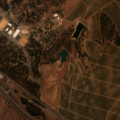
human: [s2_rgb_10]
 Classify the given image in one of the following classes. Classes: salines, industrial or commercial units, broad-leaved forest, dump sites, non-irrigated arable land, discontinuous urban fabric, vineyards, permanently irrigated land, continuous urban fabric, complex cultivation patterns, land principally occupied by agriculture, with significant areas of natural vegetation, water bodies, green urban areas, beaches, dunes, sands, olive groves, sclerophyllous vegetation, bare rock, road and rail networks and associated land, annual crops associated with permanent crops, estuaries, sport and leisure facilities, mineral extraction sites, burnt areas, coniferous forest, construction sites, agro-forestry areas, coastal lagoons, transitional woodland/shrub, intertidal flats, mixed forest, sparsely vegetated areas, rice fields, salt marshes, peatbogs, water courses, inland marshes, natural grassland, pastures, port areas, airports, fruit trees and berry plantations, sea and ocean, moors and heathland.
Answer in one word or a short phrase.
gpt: industrial or commercial units, non-irrigated arable land, vineyards, olive groves, agro-forestry areas, broad-leaved forest